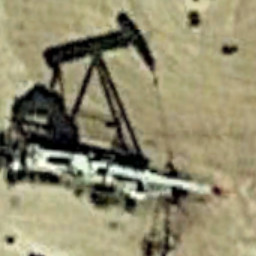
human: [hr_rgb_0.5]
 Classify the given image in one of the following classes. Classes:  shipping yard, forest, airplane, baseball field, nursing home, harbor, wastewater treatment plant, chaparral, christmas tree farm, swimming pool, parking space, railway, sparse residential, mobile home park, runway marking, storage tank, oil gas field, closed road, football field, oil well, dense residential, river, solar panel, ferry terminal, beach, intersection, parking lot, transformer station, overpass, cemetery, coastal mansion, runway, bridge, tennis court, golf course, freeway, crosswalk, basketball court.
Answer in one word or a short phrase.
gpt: oil well